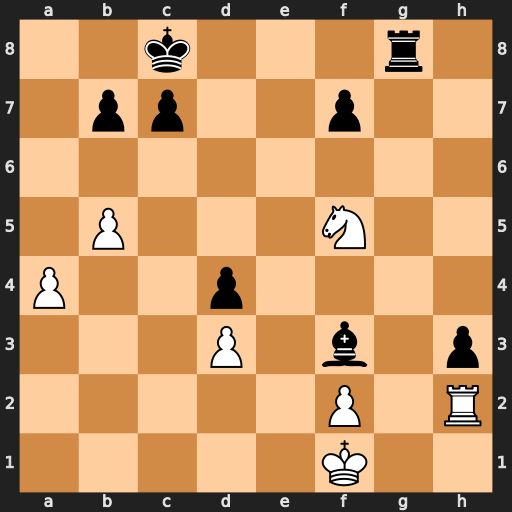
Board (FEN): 2k3r1/1pp2p2/8/1P3N2/P2p4/3P1b1p/5P1R/5K2
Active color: w
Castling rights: -
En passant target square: -
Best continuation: Ne7+ Kb8 Nxg8